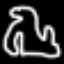
Label: frog